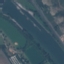
Land use / land cover class: River